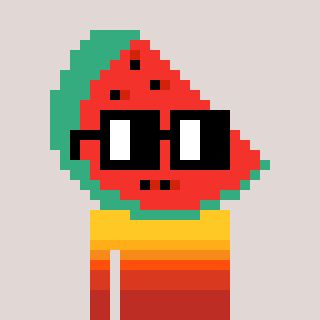
a pixel art character with square black glasses, a watermelon-shaped head and a yellow-colored body on a warm background